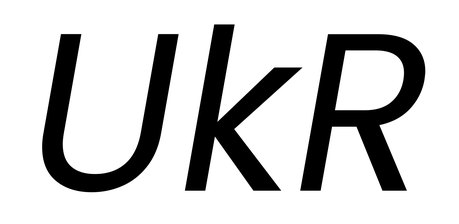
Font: Poppins-Italic